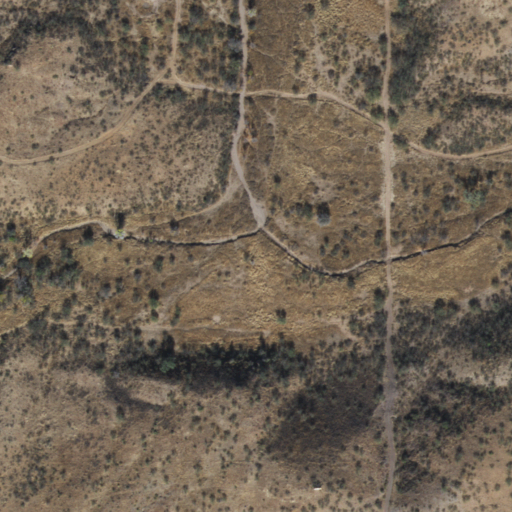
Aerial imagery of valley in Arizona named Apache Canyon containing only shrub